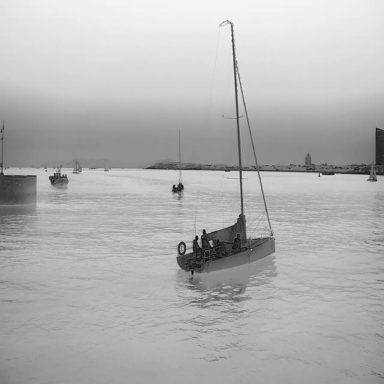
There are seven objects shown in the infrared image, including a container_ship, five sailboats, and a bulk_carrier.